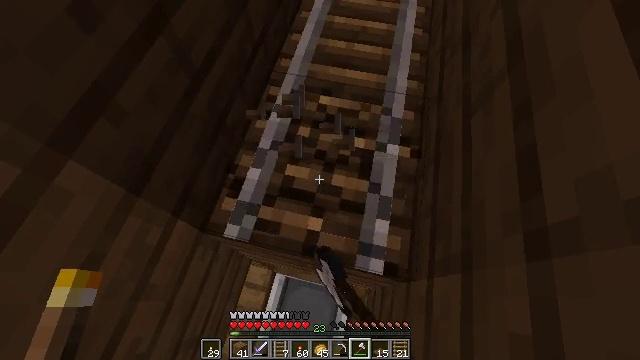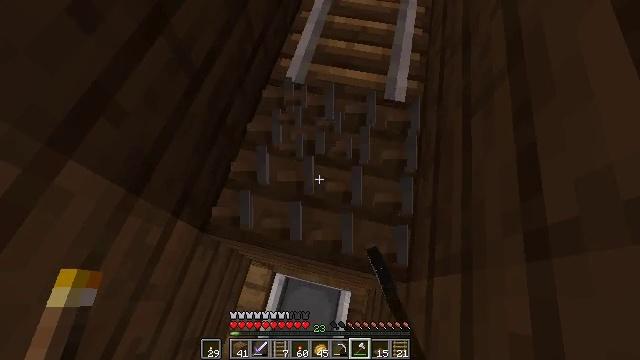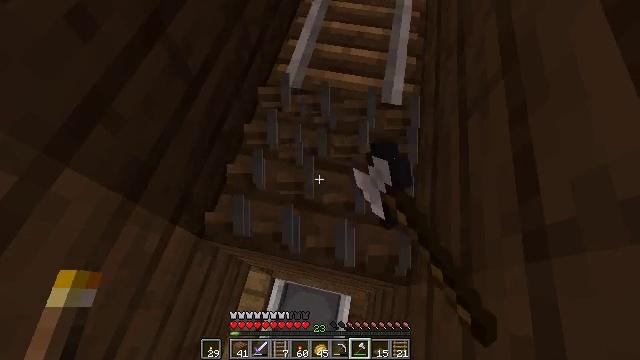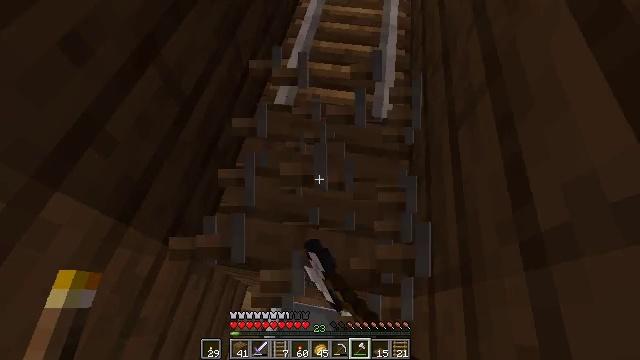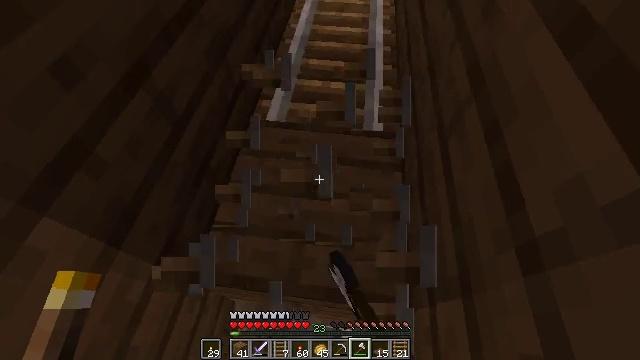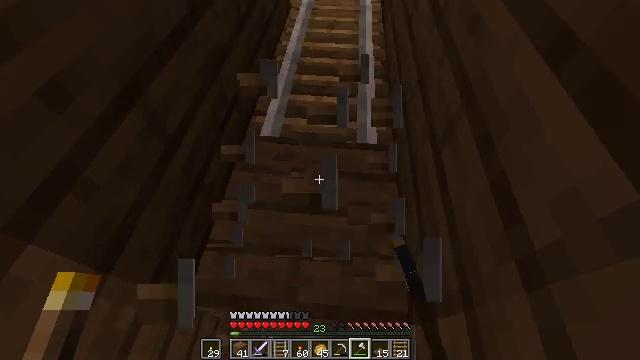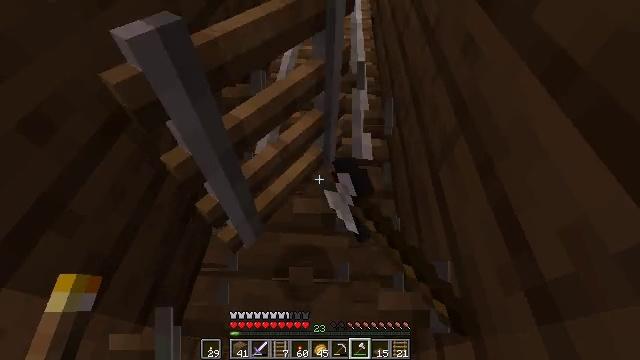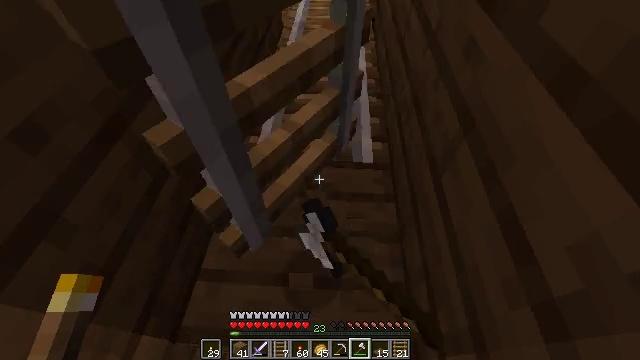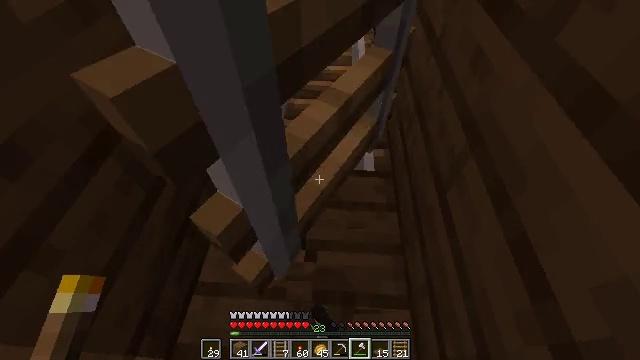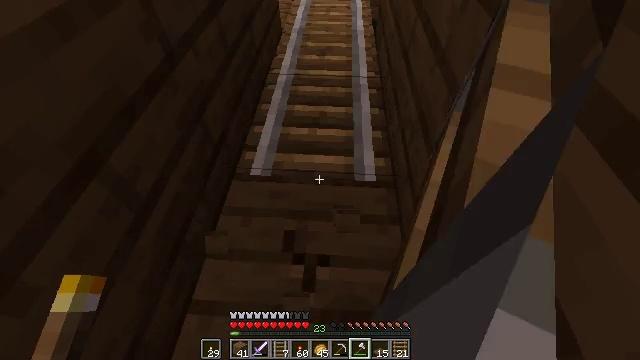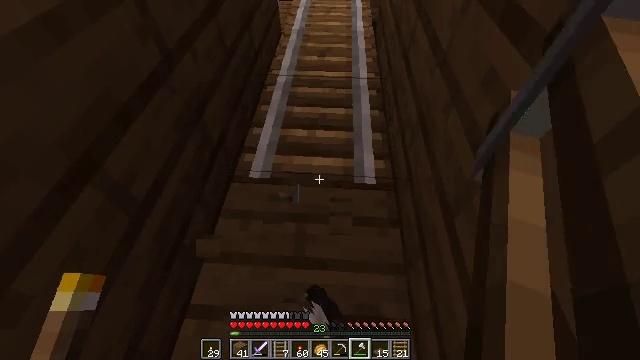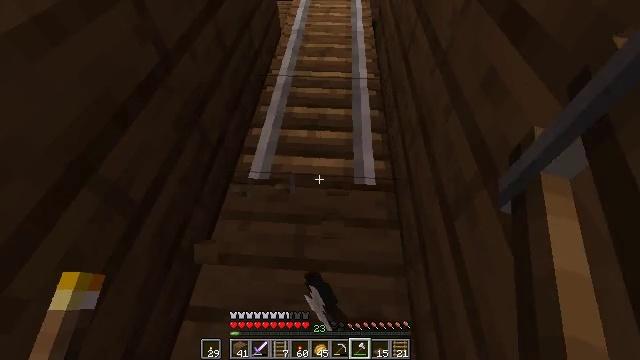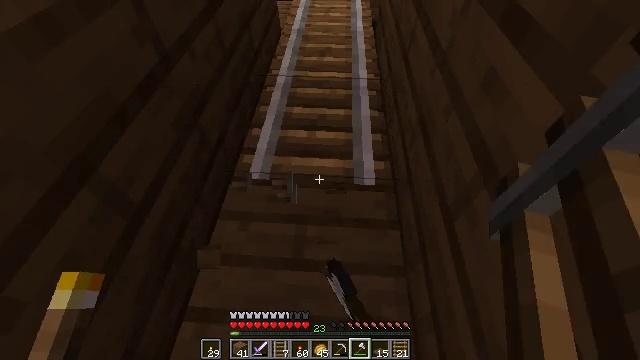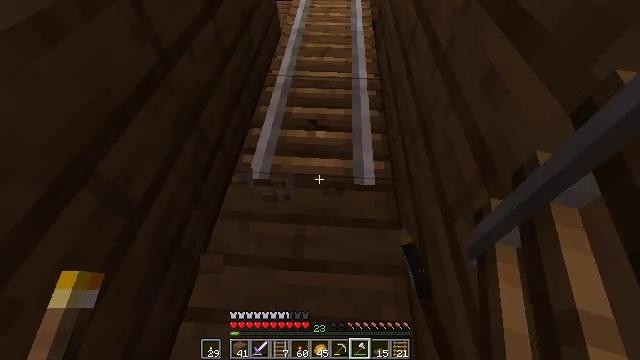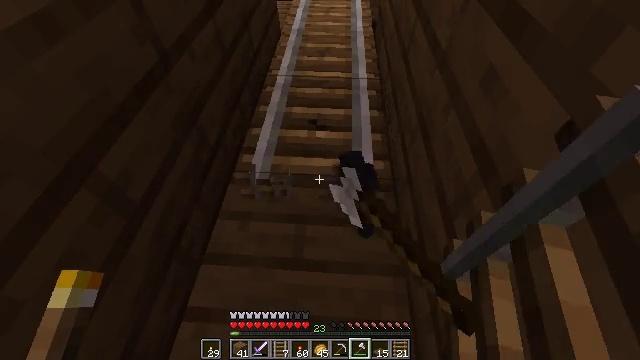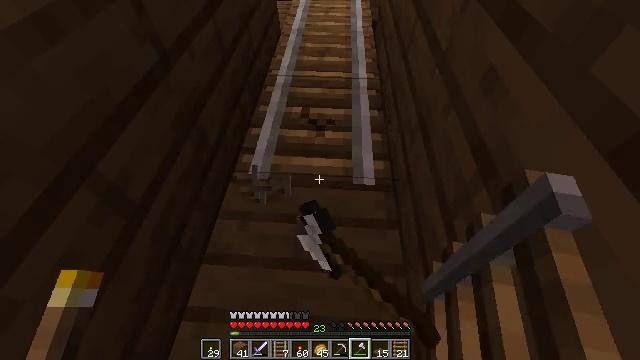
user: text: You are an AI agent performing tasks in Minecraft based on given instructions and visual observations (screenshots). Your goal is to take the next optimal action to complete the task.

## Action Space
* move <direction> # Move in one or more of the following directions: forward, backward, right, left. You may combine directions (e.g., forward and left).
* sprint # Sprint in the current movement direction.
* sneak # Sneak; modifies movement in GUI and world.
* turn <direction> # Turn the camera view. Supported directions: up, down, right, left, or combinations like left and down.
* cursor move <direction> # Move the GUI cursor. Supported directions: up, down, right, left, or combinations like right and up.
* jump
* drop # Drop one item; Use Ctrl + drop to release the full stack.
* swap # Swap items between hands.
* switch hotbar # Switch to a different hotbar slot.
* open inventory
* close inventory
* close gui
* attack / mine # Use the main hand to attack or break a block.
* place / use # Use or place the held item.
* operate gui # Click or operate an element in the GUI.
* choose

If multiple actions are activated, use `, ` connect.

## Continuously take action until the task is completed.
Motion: motion action
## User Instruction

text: Mine the rail.
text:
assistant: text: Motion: sneak, attack / mine
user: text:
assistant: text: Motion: sneak, attack / mine
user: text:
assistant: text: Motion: sneak, turn right and up, attack / mine
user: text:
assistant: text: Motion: sneak, turn right and up, attack / mine
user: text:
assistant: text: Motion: move forward, sneak, turn right and up, attack / mine
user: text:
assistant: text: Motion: move forward, sneak, turn right and up, attack / mine
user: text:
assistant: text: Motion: move forward, sneak, attack / mine
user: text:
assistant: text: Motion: move forward, sneak, attack / mine
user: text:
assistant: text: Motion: sneak, attack / mine
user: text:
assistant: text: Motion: sneak, attack / mine
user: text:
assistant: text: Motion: sneak, attack / mine
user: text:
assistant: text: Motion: sneak, attack / mine
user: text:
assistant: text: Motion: sneak, attack / mine
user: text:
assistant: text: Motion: sneak, attack / mine
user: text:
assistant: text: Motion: sneak, attack / mine
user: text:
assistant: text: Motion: sneak, attack / mine
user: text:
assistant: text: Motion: sneak, attack / mine
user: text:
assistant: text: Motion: sneak, turn up, attack / mine
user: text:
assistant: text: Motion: sneak, attack / mine
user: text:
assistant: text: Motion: sneak, attack / mine
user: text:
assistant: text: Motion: sneak, attack / mine
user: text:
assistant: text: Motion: sneak, attack / mine
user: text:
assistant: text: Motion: sneak, attack / mine
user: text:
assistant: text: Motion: sneak, attack / mine
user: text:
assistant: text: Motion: sneak, attack / mine
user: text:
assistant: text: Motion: sneak, attack / mine
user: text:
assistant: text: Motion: sneak, attack / mine
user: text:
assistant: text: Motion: sneak, attack / mine
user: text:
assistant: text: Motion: sneak, attack / mine
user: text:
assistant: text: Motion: sneak, attack / mine